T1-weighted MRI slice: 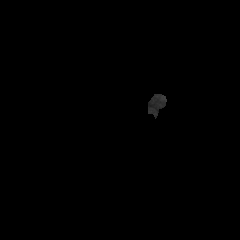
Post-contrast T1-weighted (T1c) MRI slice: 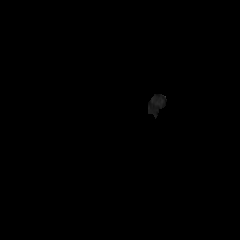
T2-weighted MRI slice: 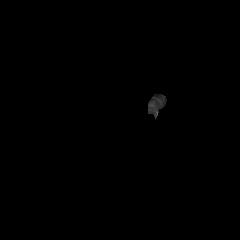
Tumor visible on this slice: no